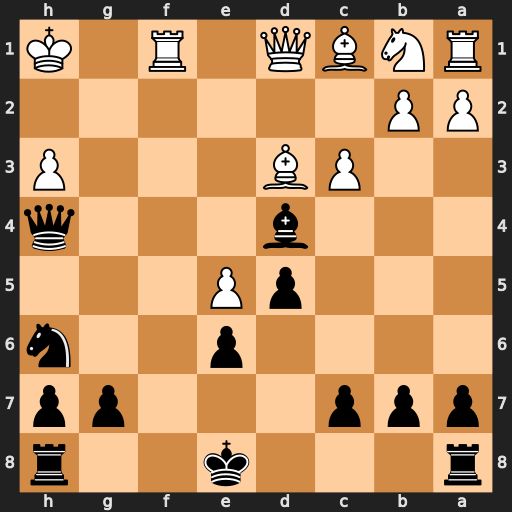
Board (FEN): r3k2r/ppp3pp/4p2n/3pP3/3b3q/2PB3P/PP6/RNBQ1R1K
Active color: b
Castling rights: kq
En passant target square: -
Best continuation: Qxh3#